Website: lowes
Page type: billing-address
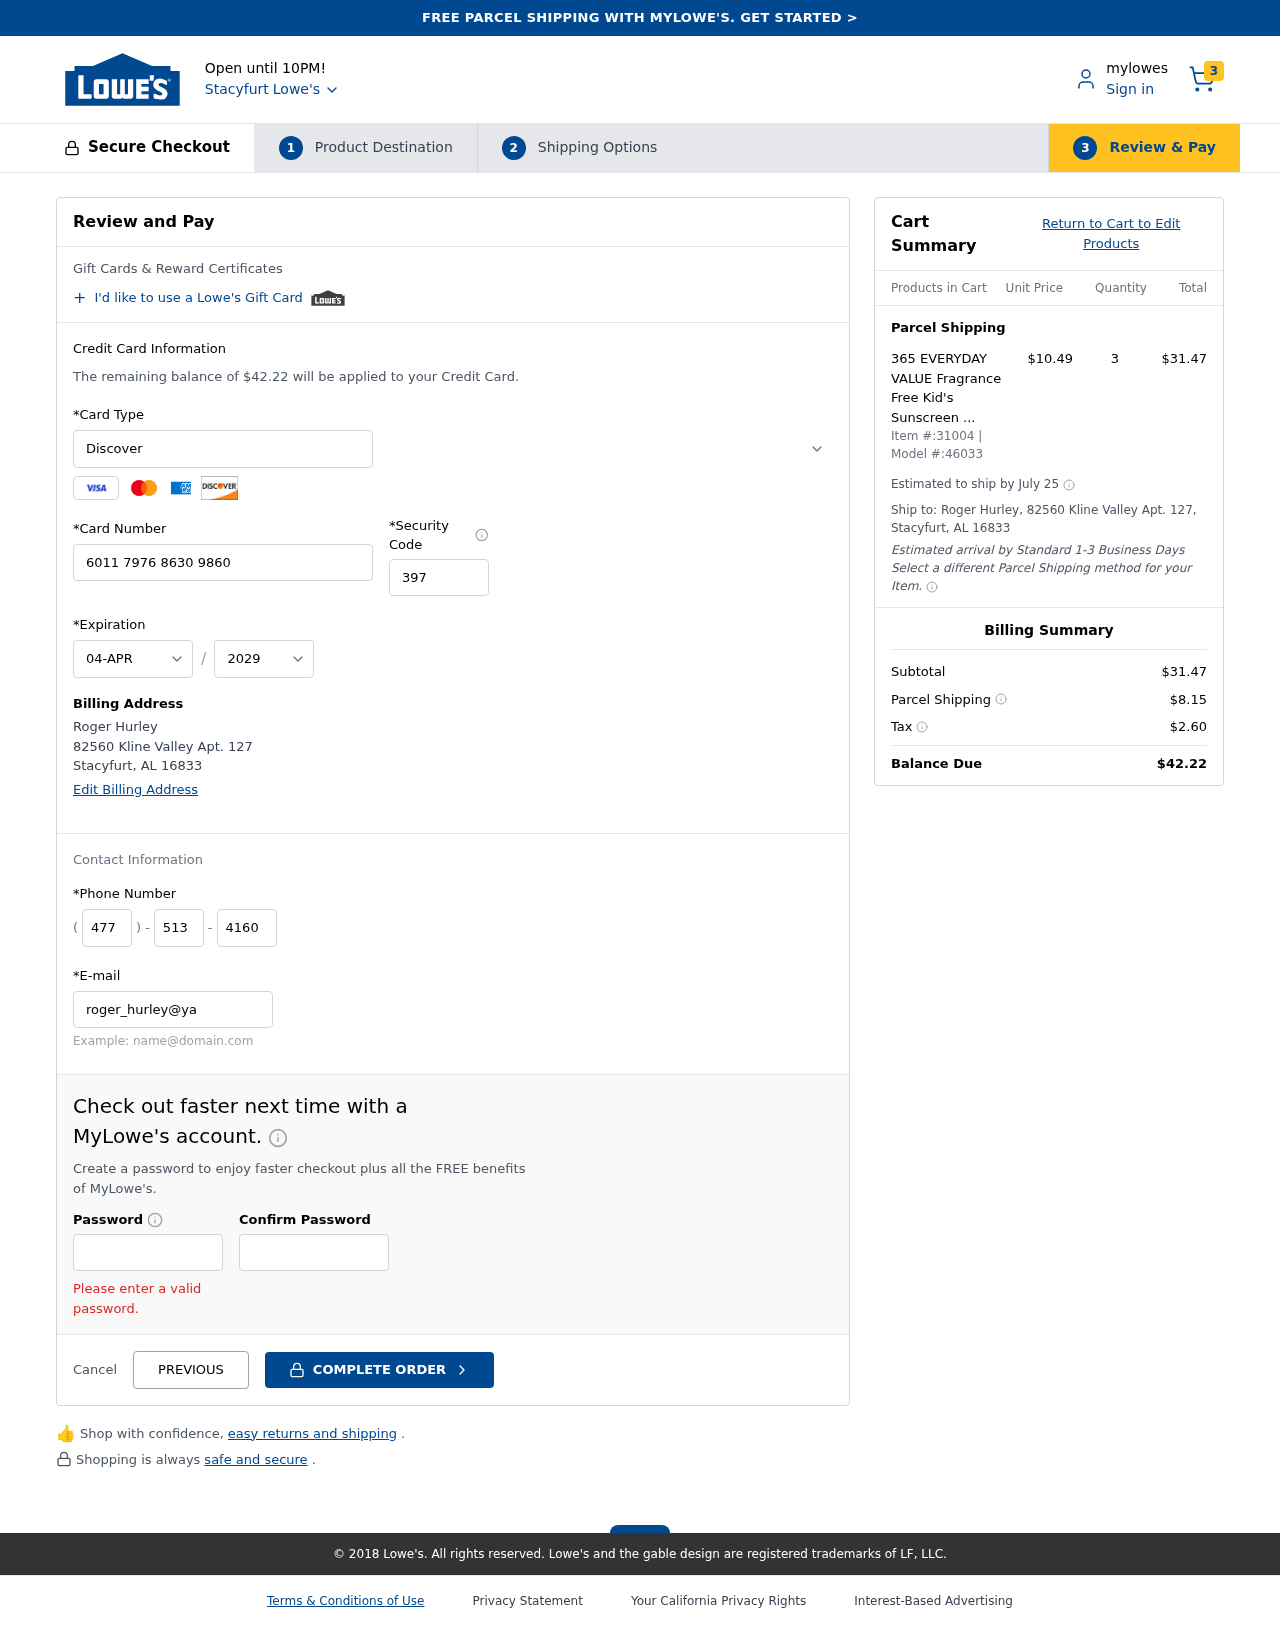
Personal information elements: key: PII_CARD_CVV
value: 397
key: PII_CARD_EXPIRY_MONTH
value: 04
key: PII_CARD_EXPIRY_YEAR
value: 29
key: PII_CARD_NUMBER
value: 6011 7976 8630 9860
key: PII_CARD_TYPE
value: Discover
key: PII_CITY
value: Stacyfurt
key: PII_CITY_STATE_ZIP
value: Stacyfurt, AL 16833
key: PII_EMAIL
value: roger_hurley@yahoo.com
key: PII_FULLNAME
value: Roger Hurley
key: PII_PHONE_AREA
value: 477
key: PII_PHONE_PREFIX
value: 513
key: PII_PHONE_SUFFIX
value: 4160
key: PII_STREET
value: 82560 Kline Valley Apt. 127
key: PII_FULLNAME2
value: Roger Hurley
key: PII_STREET2
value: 82560 Kline Valley Apt. 127
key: PII_CITY_STATE_ZIP2
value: Stacyfurt, AL 16833
Product elements: key: PRODUCT1_NAME
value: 365 EVERYDAY VALUE Fragrance Free Kid's Sunscreen SPF 50, 5.3 OZ
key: PRODUCT1_PRICE
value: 10.49
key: PRODUCT1_QUANTITY
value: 3
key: PRODUCT_ITEM_NUMBER
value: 31004
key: PRODUCT_MODEL_NUMBER
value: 46033
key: PRODUCT1_LINE_TOTAL
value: $31.47
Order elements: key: ORDER_NUM_ITEMS
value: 3
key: ORDER_TOTAL
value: $42.22
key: ORDER_SHIPPING_DATE
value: July 25
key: ORDER_SUBTOTAL
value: $31.47
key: ORDER_SHIPPING_COST
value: $8.15
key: ORDER_TAX
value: $2.60